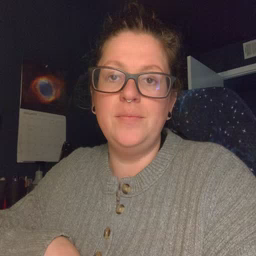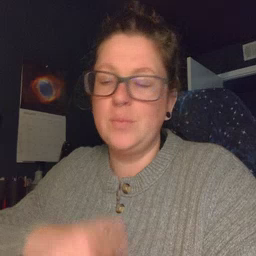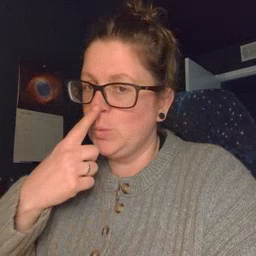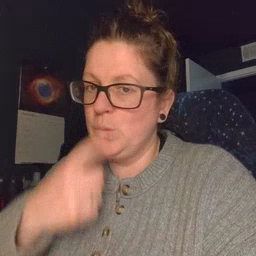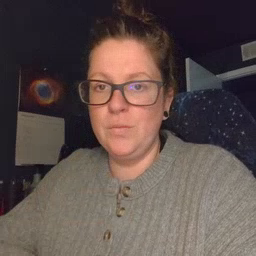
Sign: nose